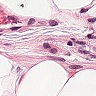
Metastatic tissue present: no